Question: I read previous posts and changed my CSS from an absolute position in order to get the text to wrap around.
I want this div to be position in the bottom right corner and for the text to move around it.
However, at the moment the text is forcing the div down.
Anyone have any idea on how to solve this?
html:
'''
<div id="top-image">
image
</div>
<p>dummy text dummy text dummy text dummy text dummy text dummy text
dummy text dummy text dummy text dummy text dummy text dummy text dummy text
dummy text dummy text dummy text dummy text dummy text dummy text dummy text
dummy text dummy text dummy text dummy text dummy text dummy text dummy text
dummy text <br><br>
dummy text dummy text dummy text dummy text dummy text dummy text dummy
text dummy text dummy text dummy text dummy text dummy text dummy text dummy
text dummy text dummy text dummy text dummy text dummy text dummy text dummy
text dummy text dummy text dummy text dummy text dummy text dummy text dummy
text<p>
<div id="bottom-image">
image
</div>
'''
CSS:
'''
#bottom{
float:left;
height:215px;
width:100%;
margin-top:10px;
margin-bottom:10px;
}
#top-image{
background-color:#999;
float:left;
width:140px;
height:110px;
margin-right:10px;
margin-bottom:10px;
}
#bottom-image{
background-color:#999;
float:right;
width:140px;
height:110px;
margin-left:10px;
}
'''
This is what it looks like at the moment:

As you can see the text is pushing the bottom image down into the footer.
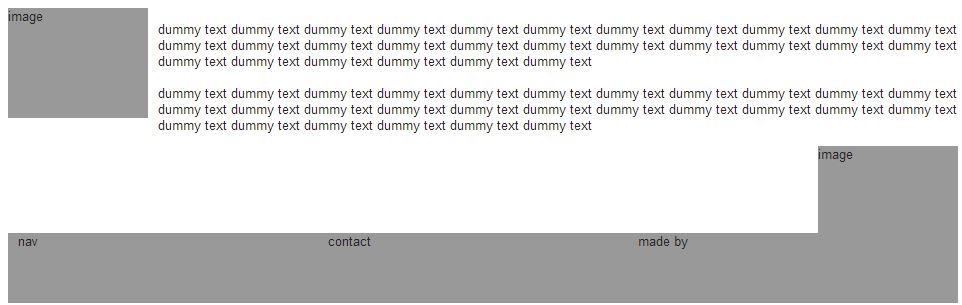
Answer: Since a '<p>' is a block level element it will always force other content down. If you place the image inside the paragraph it floats within the paragraph to the right. Just place it at the start of the line of text you want it to align with.